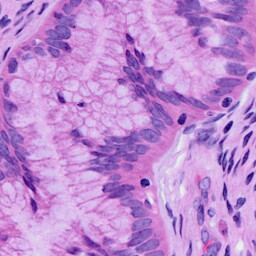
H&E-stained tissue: Cervix